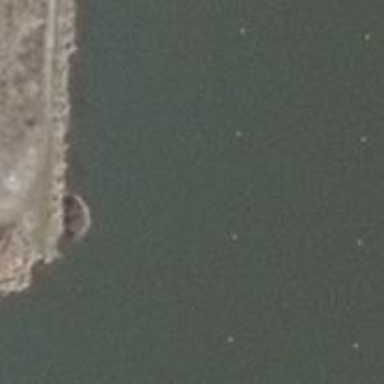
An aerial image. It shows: Man-made pier.